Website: macys
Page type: billing-address
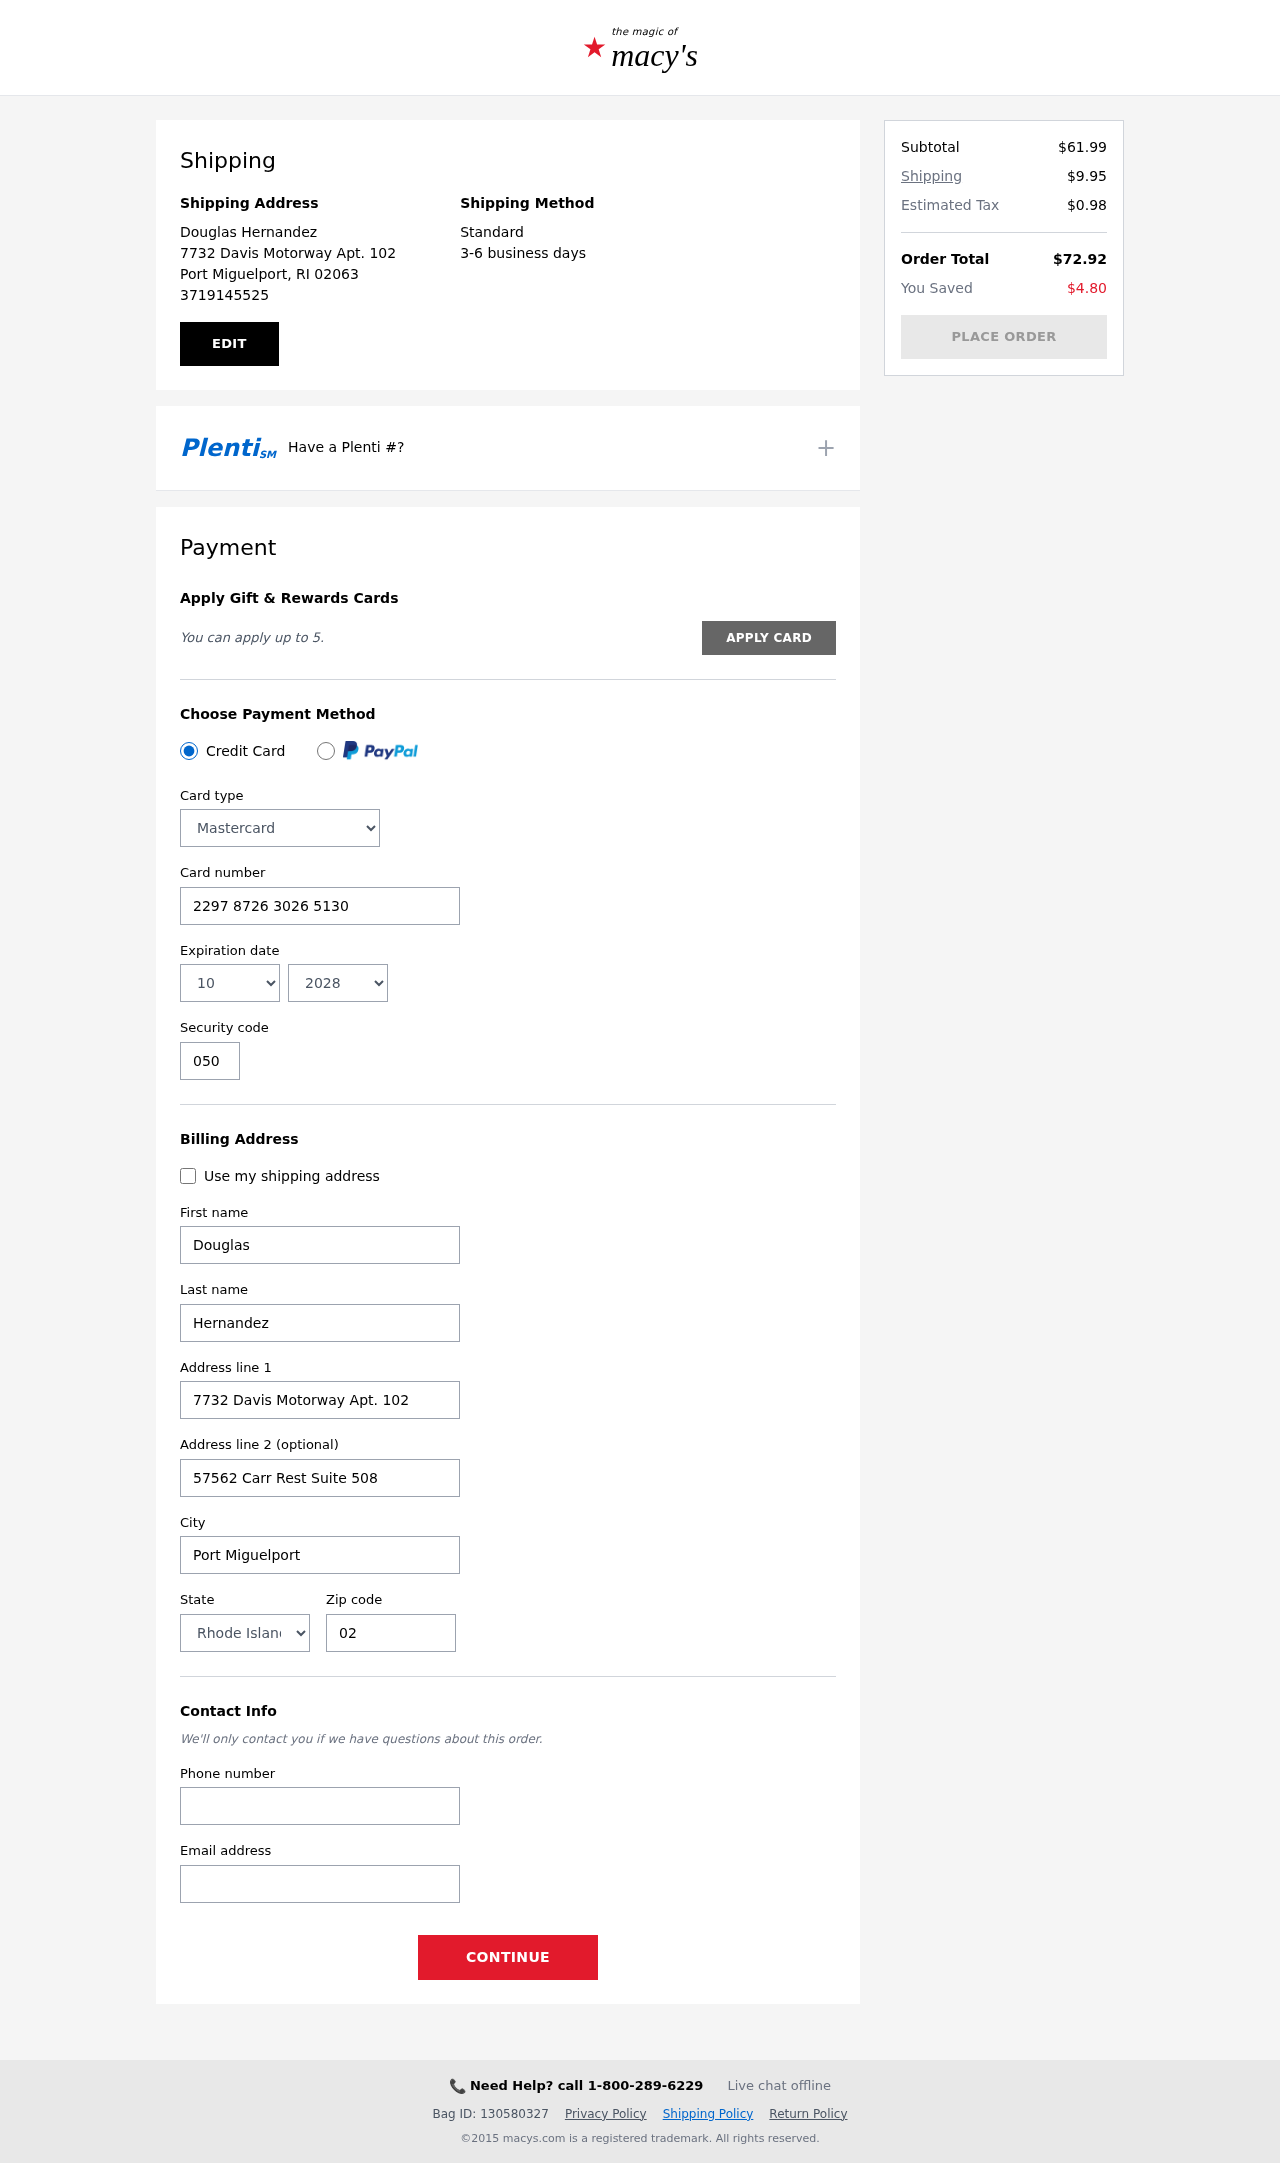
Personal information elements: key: PII_CARD_CVV
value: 050
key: PII_CARD_EXPIRY_MONTH
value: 10
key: PII_CARD_EXPIRY_YEAR
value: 28
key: PII_CARD_NUMBER
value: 2297 8726 3026 5130
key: PII_CARD_TYPE
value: Mastercard
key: PII_CITY
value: Port Miguelport
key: PII_CITY_STATE_ZIP
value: Port Miguelport, RI 02063
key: PII_EMAIL
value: dhernandez@hotmail.com
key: PII_FIRSTNAME
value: Douglas
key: PII_FULLNAME
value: Douglas Hernandez
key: PII_LASTNAME
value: Hernandez
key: PII_PHONE
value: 3719145525
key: PII_POSTCODE
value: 02063
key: PII_STATE
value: Rhode Island
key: PII_STREET
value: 7732 Davis Motorway Apt. 102
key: PII_STREET2
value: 57562 Carr Rest Suite 508
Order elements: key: ORDER_SUBTOTAL
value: $61.99
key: ORDER_SHIPPING_COST
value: $9.95
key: ORDER_TAX
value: $0.98
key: ORDER_TOTAL
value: $72.92
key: ORDER_SAVINGS
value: $4.80